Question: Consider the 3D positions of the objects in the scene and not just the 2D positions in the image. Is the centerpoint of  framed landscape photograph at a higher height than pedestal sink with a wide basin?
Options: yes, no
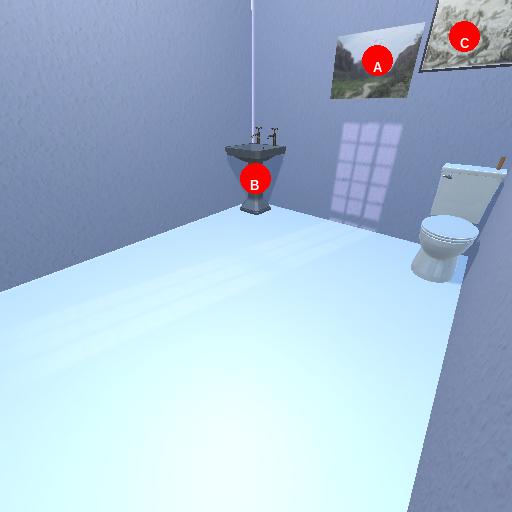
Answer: yes